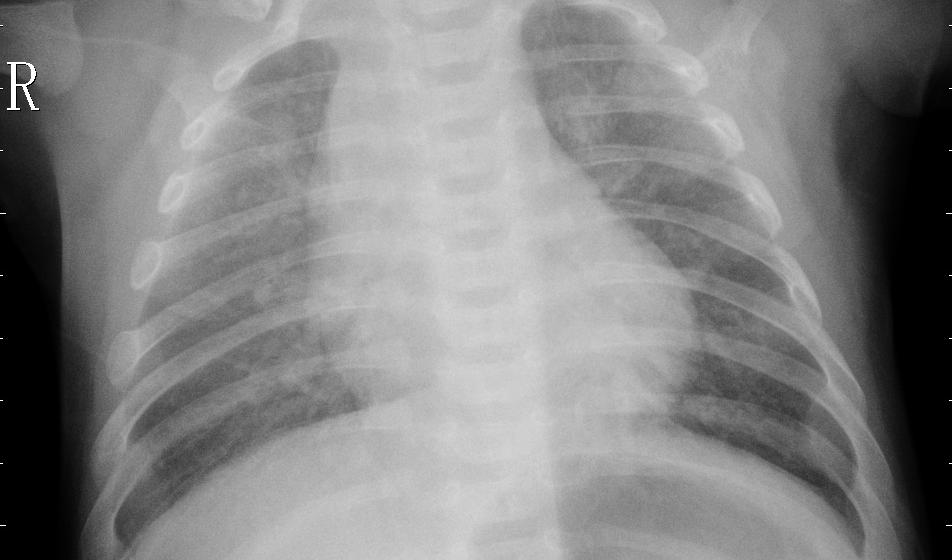
Diagnosis: PNEUMONIA